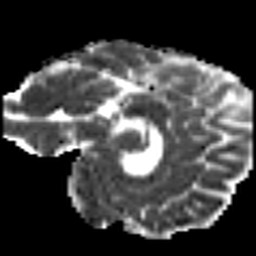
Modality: MD
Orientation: sagittal
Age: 30
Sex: female
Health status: ill
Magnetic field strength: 3 T
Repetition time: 8.4 s
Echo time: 0.0926 s